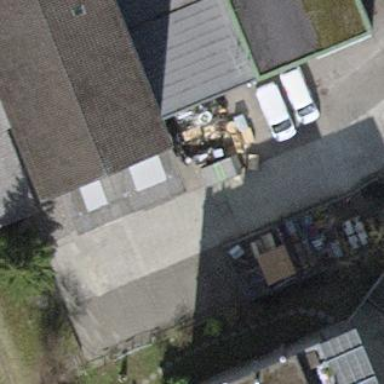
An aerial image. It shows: View of roof of building.